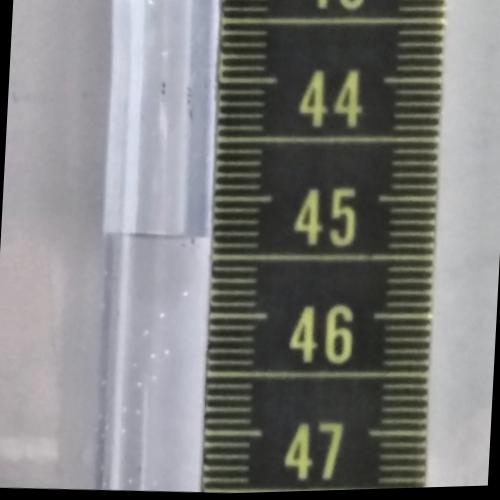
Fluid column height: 45.3 cm